Question: I've been trying to write to a regular one model rails app from <URL> for a few days now, and can't figure out how to do it, or find any information on how to do it.
My app has a User model with a name field. All I'm trying to do is change the name remotely via JSON using POSTman.
Any help on how to do this is appreciated, including a link to a basic resource on how to do it.
I imagine this is pretty basic.
EDIT: here is a screenshot from the POSTman output

EDIT 2:
from server log:
'''
Started PUT "/users/1.json" for 127.0.0.1 at 2013-07-17 16:53:36 -0400
Processing by UsersController#update as JSON
Parameters: {"name"=>"Jeff", "id"=>"1"}
User Load (0.2ms) SELECT "users".* FROM "users" WHERE "users"."id" = ? LIMIT 1 [["id", "1"]]
(0.1ms) begin transaction
(0.1ms) commit transaction
Completed 204 No Content in 3ms (ActiveRecord: 0.4ms)
'''
The transaction is happening, but the record isn't actually being updated. Do I need to change something in the controller? It's just a regular rails generated controller with no changes.
EDIT 3:
Here is my output from just going to 'http://localhost:3000/users/1.json'
'''
{
"created_at": "2013-07-02T21:51:22Z",
"id": 1,
"name": "Arel",
"updated_at": "2013-07-02T21:51:22Z"
}
'''
Again, I've changed nothing from the scaffold, and I haven't been able to figure out how to format the JSON to nest it under user like the answer suggests.
Here is the relevant part of my controller:
'''
# GET /users/1
# GET /users/1.json
def show
@user = User.find(params[:id])
respond_to do |format|
format.html # show.html.erb
format.json { render json: @user }
end
end
# PUT /users/1
# PUT /users/1.json
def update
@user = User.find(params[:id])
respond_to do |format|
if @user.update_attributes(params[:user])
format.html { redirect_to @user, notice: 'User was successfully updated.' }
format.json { }
else
format.html { render action: "edit" }
format.json { render json: @user.errors, status: :unprocessable_entity }
end
end
end
'''
I don't understand why this is so difficult. I'm just trying to update a name via JSON ...
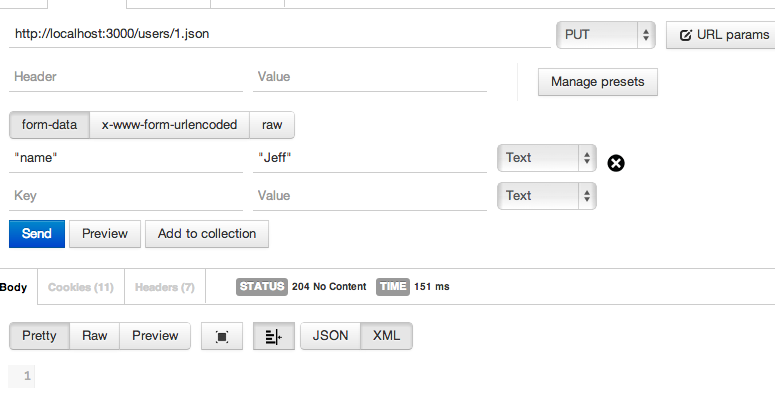
Answer: For the controller you want to post to:
'''
protect_from_forgery with: :null_session
'''
or like from: <URL>
'''
skip_before_filter :verify_authenticity_token, :only => [THE ACTION]
'''
EDIT
Your JSON is incorrect... you are posting
'''
{"name"=>"Jeff", "id"=>"1"}
'''
Since your controller does 'user.update_attribute(params[:user])', your JSON needs to be under a user attribute
'''
{
"id": 1,
"user": {
"name": "Jeff"
}
}
'''
This will create a hash of
'''
{"user"=>{"name"=>"Jeff"}, "id"=>"1"}
'''